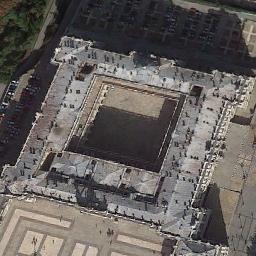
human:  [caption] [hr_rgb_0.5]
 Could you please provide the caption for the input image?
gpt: The palace is on the open place .

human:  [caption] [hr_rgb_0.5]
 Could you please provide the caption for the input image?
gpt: The white palace with a courtyard is surrounded by parking lots and clearings .

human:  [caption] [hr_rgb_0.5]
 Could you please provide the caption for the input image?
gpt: The palace is generally reddish-brown and has a strange shape .

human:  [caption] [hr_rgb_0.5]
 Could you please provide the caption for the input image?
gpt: There are many cars in the parking lot next to the palace .

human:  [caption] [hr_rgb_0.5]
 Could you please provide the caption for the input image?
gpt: There are many people on the top of the palace .